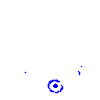
Particle: pion